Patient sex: M
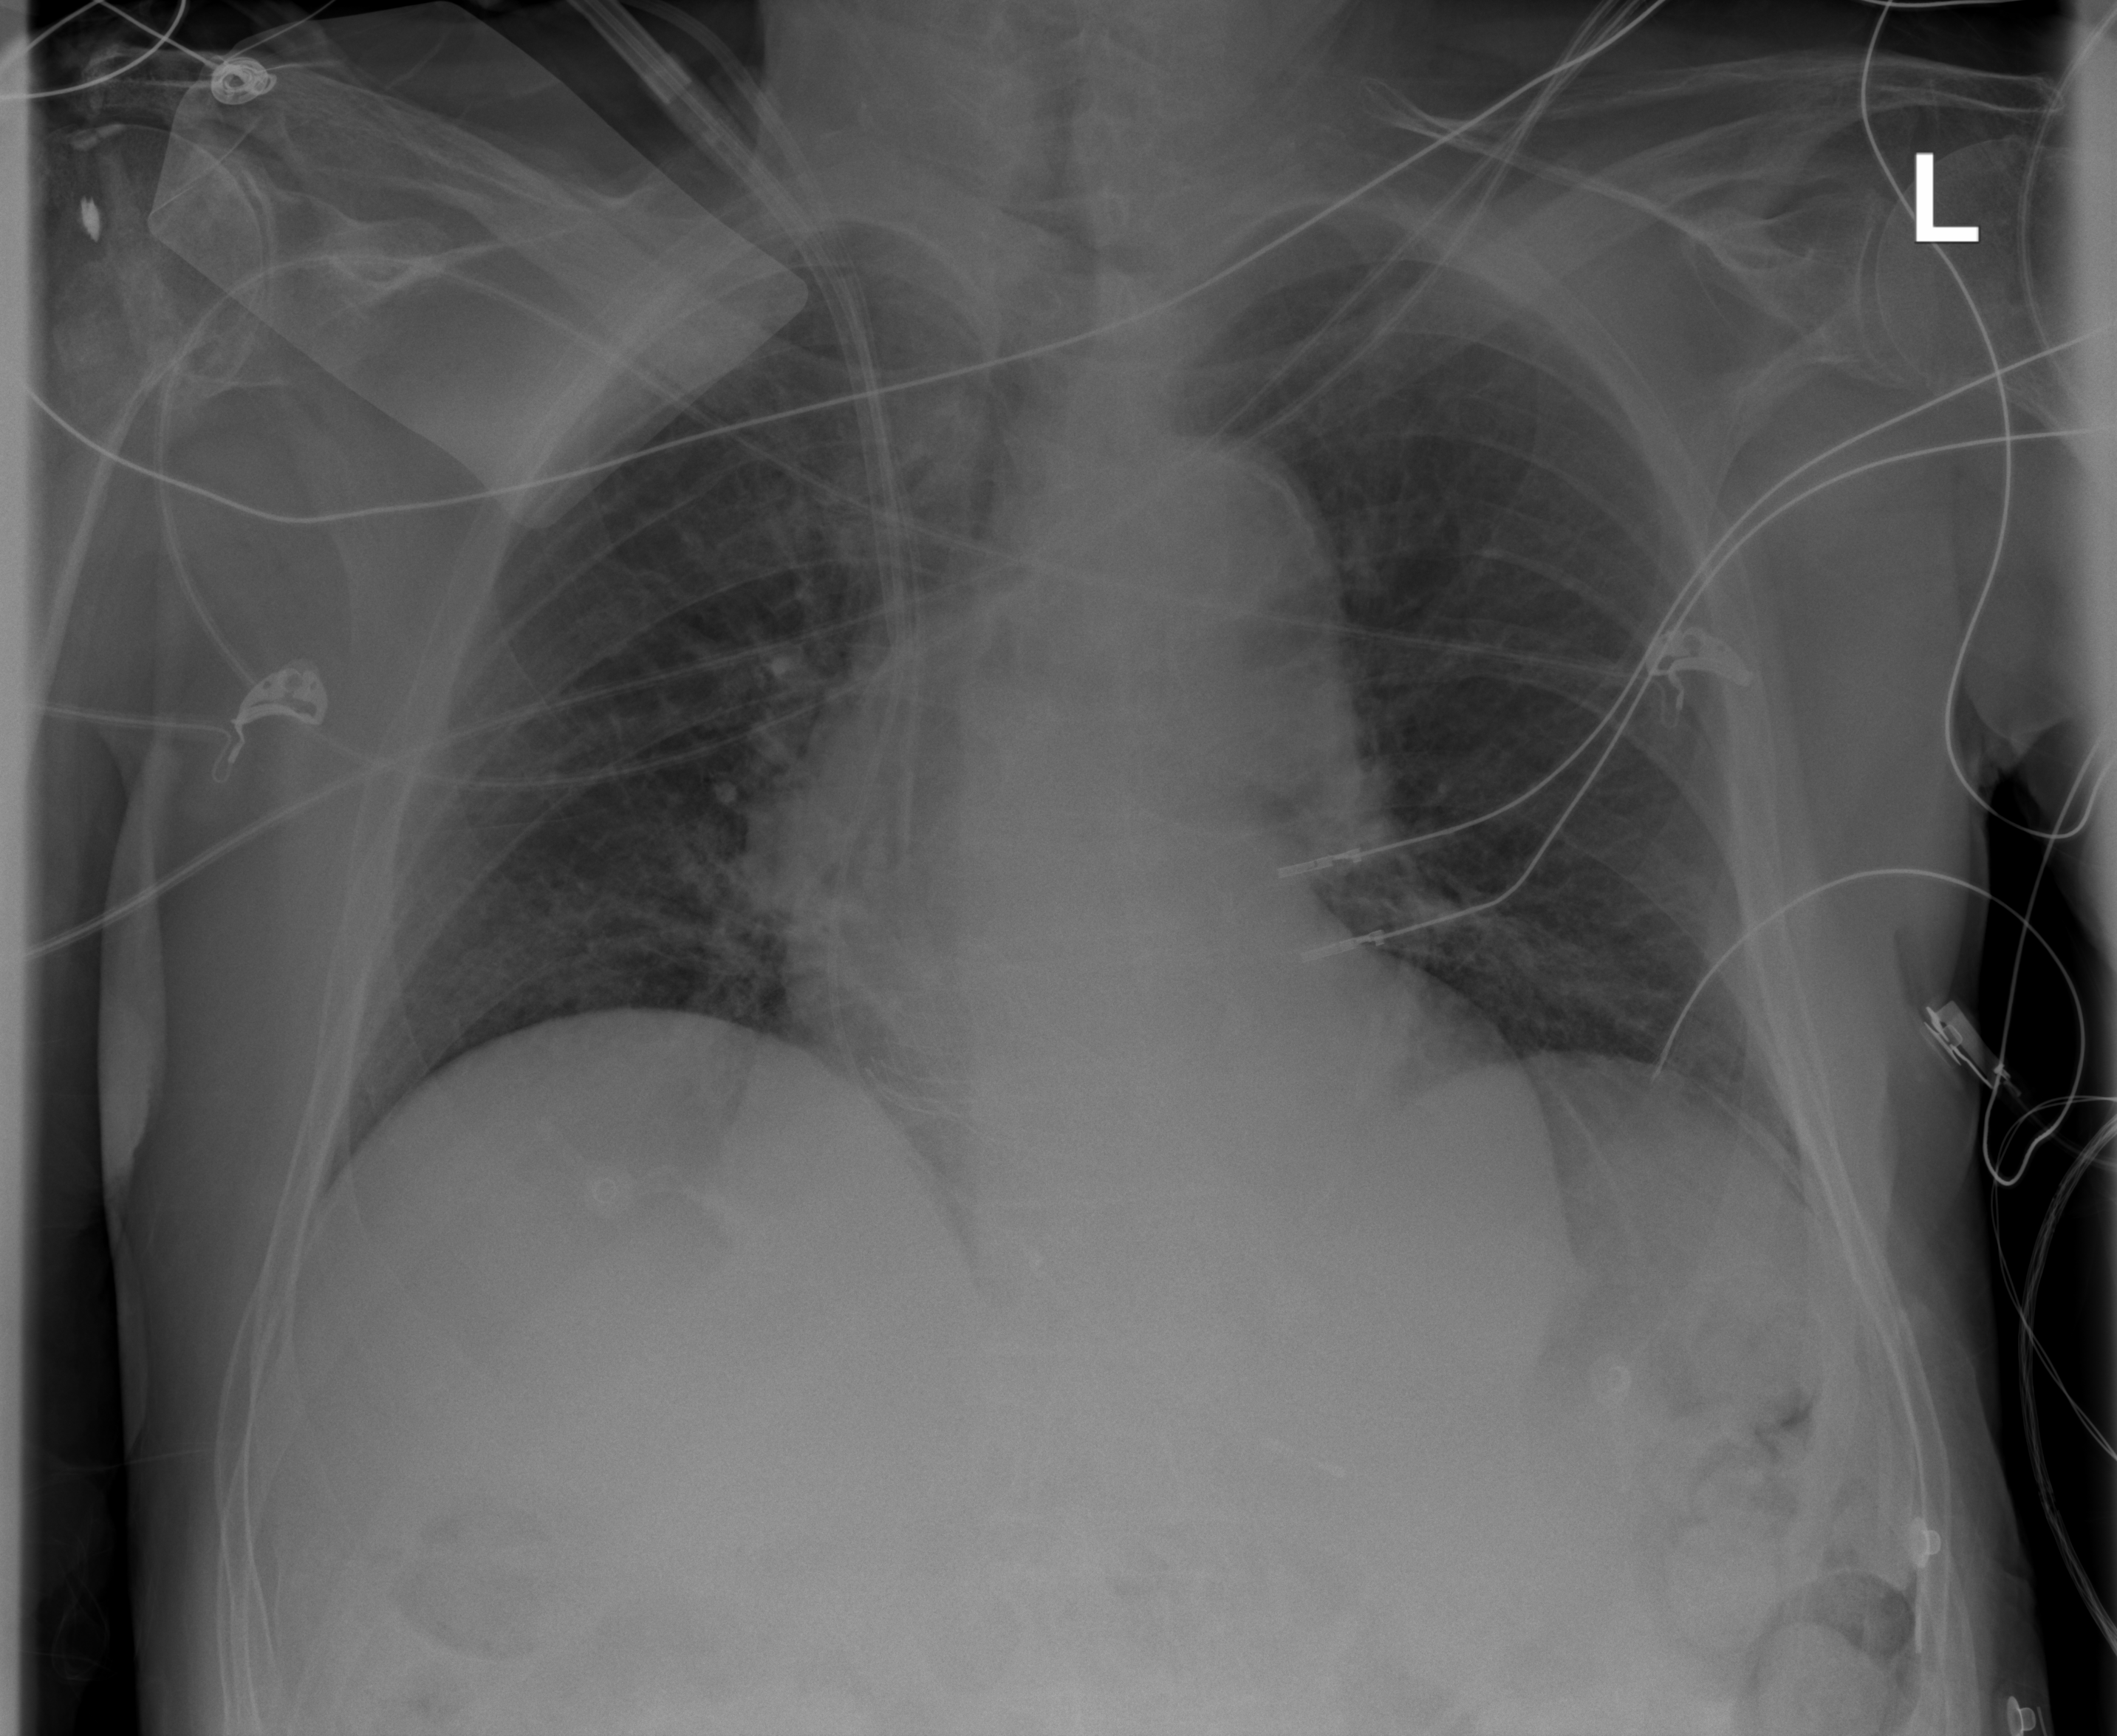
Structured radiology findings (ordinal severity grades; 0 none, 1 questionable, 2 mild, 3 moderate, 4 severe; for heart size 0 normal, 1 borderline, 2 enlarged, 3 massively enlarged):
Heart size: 0
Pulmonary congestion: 2
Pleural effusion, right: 0
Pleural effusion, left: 0
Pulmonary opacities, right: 0
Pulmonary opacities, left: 0
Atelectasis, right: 2
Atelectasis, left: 0